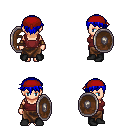
a pixel art fantasy rpg character, female body template, human, light skin, maroon pirate shirt, robe skirt, blue short bangs hairstyle, red bandana, cloth bracers, black shoes, shield, four views (front, back, left, right), 2x2 character sprite sheet, small pixel art, hard edges, no anti-aliasing